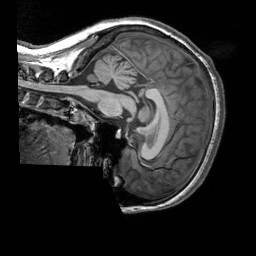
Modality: T1w
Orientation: sagittal
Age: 22
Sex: female
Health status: healthy
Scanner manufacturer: siemens
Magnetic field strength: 3 T
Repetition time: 2.3 s
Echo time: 0.00303 s